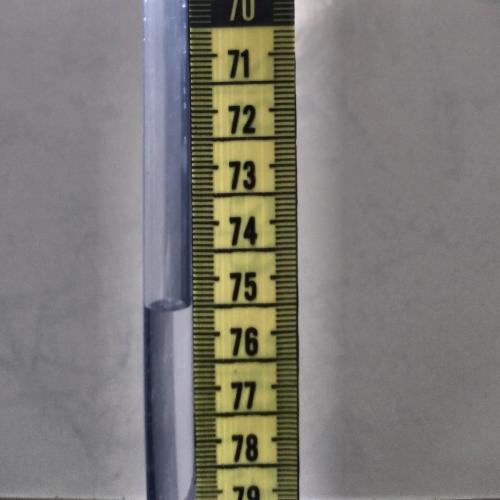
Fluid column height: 75.5 cm